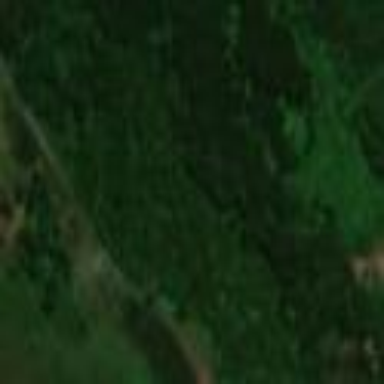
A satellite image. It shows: Forest mainly composed of broadleaved evergreen trees.